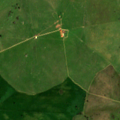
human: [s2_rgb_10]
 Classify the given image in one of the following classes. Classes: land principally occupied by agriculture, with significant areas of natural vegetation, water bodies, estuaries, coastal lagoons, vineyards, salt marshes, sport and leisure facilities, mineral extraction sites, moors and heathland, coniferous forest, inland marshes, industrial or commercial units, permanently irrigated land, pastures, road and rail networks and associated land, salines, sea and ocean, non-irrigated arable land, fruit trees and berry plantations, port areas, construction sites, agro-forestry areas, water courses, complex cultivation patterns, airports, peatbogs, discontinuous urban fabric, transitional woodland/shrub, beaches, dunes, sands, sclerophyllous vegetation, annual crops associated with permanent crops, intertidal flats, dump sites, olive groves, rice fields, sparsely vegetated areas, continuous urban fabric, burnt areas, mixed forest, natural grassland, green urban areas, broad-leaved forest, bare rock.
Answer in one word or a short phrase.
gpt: non-irrigated arable land, pastures